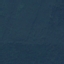
Land use / land cover: Forest